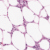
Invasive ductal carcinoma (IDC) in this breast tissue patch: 0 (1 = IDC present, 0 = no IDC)